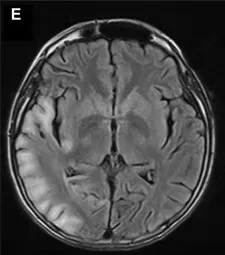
Imaging characteristics at admission and follow-up of this patient. (D-F) Showed the cranial MRI T2flair characteristics of this patient at admission, after 1 month and 6 months of follow-up. One month later, the patient showed typical high signal intensity area in the right occipital lobe (E).
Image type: radiology (mri)